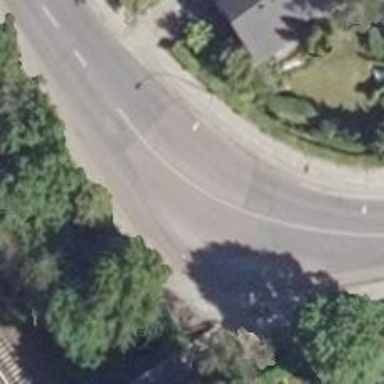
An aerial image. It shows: Tertiary road with asphalt surface. There are sidewalks on both sides and cycle track on the right. Lane markings are present on the road.